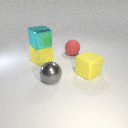
large yellow rubber cube to the left of large yellow rubber cube